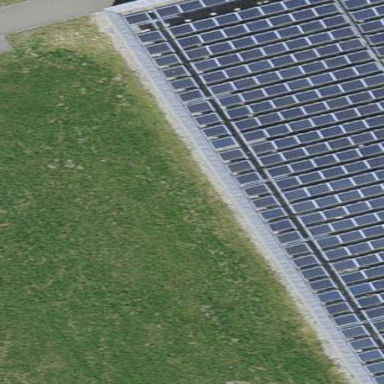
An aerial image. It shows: Solar photovoltaic panel generator.